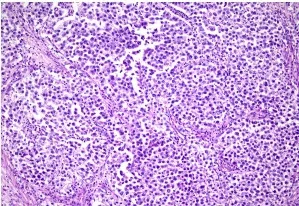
Photomicrograph of classic seminoma of the testis. A: H&E section shows compact nests of large tumor cells are separated by thin fibrous septa infiltrated by lymphocytes.
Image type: pathology (h&e)